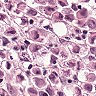
Metastatic tissue present: yes